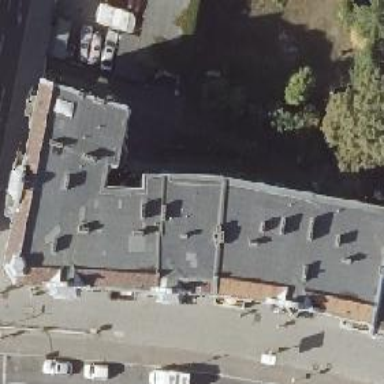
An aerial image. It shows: Residential building with saltbox roof shape.